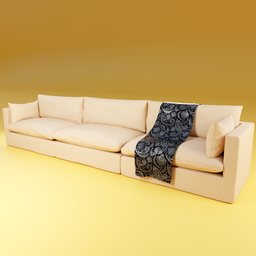
Label: furniture